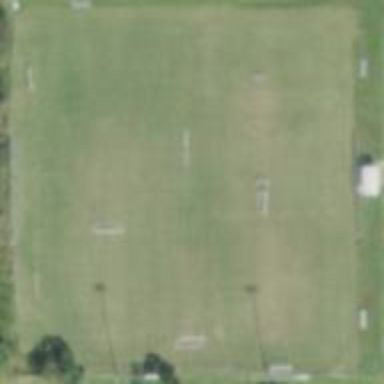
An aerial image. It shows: Soccer pitch for leisureland activities.